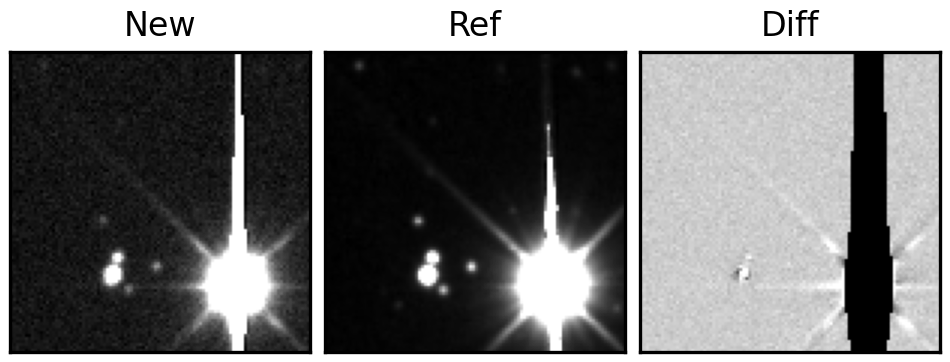
Label: bogus